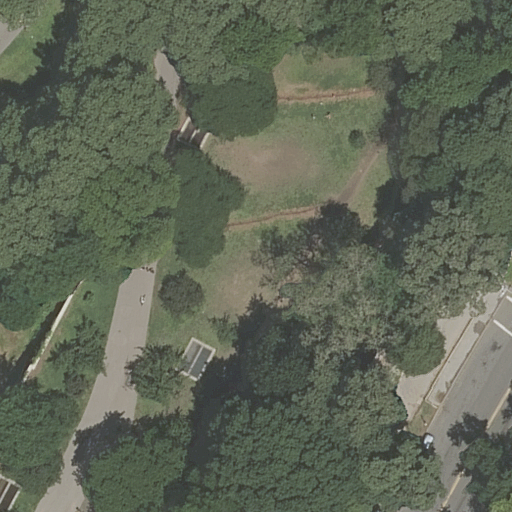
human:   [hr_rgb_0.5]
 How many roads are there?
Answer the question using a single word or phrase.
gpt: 5

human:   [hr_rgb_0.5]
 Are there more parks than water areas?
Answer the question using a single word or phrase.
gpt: yes

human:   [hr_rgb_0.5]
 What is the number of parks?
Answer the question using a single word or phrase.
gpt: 1

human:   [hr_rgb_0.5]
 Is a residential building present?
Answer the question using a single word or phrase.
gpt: no

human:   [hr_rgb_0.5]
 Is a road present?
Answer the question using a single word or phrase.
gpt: yes

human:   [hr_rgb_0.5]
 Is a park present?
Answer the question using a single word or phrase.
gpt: yes

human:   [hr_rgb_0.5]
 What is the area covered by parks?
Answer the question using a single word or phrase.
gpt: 10636m2

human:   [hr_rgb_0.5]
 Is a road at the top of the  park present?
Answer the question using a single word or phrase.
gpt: no

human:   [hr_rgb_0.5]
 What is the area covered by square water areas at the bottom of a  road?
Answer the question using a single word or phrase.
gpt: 0m2

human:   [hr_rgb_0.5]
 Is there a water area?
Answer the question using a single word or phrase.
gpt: no

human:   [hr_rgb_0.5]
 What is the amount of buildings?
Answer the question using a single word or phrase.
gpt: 0

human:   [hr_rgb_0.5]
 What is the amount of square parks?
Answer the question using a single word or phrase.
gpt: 0

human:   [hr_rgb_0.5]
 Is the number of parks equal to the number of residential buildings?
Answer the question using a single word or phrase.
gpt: no

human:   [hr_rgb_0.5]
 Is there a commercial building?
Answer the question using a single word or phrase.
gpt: no

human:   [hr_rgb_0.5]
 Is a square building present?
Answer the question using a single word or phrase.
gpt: no

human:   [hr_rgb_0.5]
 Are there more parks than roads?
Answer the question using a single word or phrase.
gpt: no

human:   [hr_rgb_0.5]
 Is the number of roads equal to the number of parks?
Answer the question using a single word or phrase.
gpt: no

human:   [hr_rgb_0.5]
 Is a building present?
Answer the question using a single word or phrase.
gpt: no

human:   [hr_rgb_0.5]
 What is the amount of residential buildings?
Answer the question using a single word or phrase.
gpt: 0

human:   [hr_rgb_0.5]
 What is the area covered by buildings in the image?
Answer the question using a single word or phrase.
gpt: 0m2

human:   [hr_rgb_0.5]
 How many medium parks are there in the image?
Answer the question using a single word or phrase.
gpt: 0

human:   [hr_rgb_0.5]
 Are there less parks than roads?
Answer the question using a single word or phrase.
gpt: yes

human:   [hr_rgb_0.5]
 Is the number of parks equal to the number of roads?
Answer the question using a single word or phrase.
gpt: no

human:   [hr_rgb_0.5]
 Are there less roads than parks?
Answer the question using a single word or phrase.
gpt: no

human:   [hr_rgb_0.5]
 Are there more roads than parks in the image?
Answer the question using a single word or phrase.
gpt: yes

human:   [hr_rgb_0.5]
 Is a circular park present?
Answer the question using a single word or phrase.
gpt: no

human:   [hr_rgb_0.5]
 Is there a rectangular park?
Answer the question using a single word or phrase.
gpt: yes

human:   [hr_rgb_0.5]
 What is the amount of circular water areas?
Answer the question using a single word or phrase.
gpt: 0

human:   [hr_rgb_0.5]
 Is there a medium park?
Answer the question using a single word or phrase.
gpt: no

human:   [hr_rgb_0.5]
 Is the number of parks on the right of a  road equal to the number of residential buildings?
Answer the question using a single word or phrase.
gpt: no

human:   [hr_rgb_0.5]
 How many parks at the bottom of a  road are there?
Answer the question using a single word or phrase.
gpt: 0

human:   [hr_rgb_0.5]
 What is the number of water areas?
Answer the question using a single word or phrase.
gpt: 0

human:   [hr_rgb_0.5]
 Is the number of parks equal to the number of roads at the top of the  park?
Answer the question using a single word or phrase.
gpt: no

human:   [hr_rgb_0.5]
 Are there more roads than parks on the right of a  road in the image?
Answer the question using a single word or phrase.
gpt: yes

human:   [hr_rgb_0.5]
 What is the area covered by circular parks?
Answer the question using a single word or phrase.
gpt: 0m2

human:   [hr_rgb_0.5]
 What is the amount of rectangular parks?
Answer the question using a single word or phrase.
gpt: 1

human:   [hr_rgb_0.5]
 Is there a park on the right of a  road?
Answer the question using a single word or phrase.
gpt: yes

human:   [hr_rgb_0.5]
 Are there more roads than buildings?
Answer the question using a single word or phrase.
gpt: yes

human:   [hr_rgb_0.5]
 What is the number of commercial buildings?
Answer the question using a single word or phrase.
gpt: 0

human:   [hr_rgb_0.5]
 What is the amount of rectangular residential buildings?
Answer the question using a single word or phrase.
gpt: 0

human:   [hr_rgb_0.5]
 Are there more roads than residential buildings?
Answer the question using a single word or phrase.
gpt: yes

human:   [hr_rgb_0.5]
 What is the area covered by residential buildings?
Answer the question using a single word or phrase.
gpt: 0m2

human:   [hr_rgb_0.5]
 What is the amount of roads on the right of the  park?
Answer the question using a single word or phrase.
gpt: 0

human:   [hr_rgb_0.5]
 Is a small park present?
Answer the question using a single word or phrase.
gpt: no

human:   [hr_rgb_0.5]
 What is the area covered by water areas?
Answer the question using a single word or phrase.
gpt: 0m2

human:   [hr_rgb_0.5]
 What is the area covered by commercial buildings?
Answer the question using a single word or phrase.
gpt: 0m2

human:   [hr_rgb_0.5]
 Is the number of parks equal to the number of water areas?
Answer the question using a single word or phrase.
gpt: no

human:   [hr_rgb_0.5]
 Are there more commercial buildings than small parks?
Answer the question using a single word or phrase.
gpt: no

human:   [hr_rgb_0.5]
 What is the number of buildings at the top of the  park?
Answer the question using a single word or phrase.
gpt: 0

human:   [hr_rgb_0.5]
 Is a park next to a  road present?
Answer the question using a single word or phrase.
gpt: yes

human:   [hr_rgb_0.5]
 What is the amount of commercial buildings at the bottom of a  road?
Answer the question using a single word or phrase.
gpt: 0

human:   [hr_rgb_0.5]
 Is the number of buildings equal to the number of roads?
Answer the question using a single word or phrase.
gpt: no

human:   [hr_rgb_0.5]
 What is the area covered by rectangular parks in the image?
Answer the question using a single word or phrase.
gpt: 10636m2

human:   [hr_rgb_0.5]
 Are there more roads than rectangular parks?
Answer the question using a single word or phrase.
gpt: yes

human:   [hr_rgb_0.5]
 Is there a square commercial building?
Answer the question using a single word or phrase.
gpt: no

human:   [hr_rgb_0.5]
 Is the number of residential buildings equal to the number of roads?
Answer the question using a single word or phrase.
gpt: no

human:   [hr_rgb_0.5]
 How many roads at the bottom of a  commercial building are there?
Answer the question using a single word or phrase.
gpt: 0

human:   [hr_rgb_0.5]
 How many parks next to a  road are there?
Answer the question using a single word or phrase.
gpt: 1

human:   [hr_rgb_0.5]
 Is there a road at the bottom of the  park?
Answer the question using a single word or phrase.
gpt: yes

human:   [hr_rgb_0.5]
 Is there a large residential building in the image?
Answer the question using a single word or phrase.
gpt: no

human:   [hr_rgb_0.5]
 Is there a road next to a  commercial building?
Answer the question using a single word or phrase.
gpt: no

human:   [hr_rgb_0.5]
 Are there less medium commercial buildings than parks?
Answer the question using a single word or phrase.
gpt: yes

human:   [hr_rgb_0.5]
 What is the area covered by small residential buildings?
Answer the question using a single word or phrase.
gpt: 0m2

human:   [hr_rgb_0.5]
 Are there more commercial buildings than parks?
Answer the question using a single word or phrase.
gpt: no